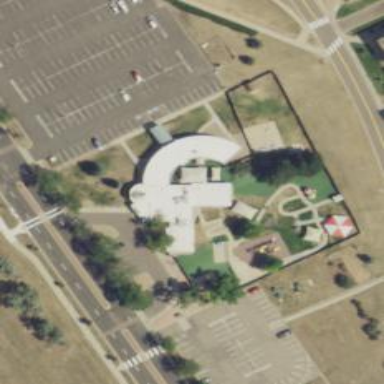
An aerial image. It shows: Kindergarten.